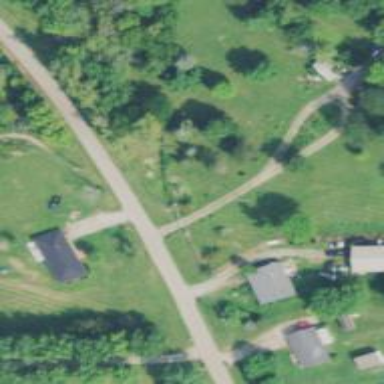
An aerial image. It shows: Driveway leading to service road.